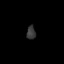
Tissue: prostate
Cell type: T cells
Senescence score: 0.2882
Nuclear area (px): 123
Mean DAPI intensity: 52.878